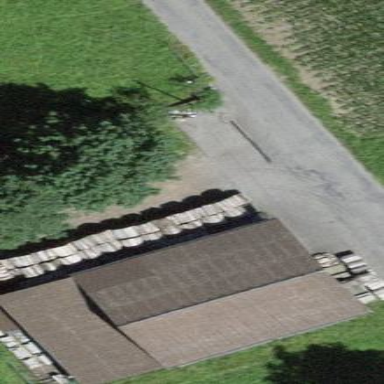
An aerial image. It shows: Barn.